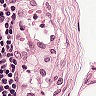
Metastatic tissue present: no